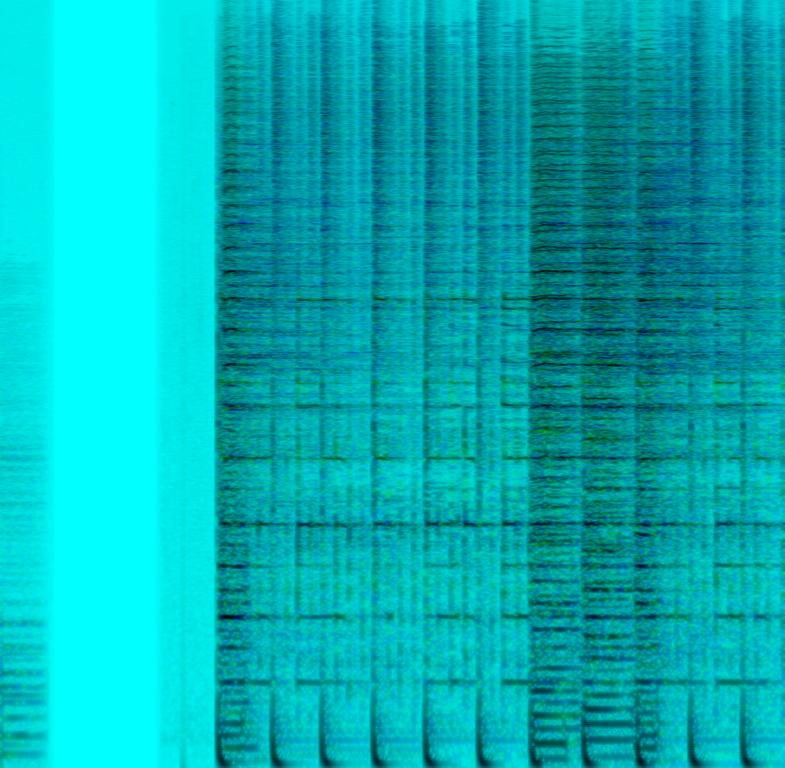
The song is an instrumental tune. The song is medium tempo with a steady drumming rhythm, groovy bass line, trumpets playing, brass band section and keyboard harmony. The song is exciting and energetic. The song is a tv show tune and has fun jazz roots.